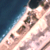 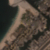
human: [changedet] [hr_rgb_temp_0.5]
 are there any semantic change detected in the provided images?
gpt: The shore has been expanded toward the sea.